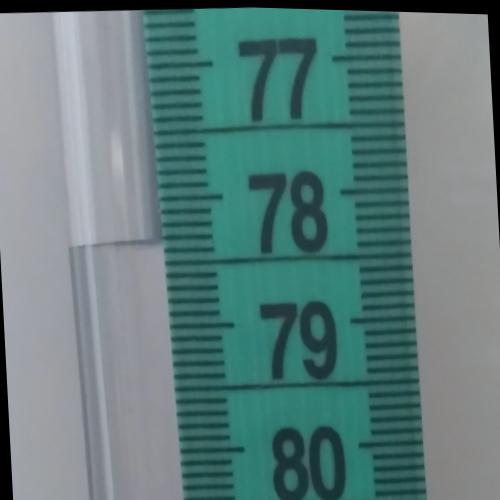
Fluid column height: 78.3 cm